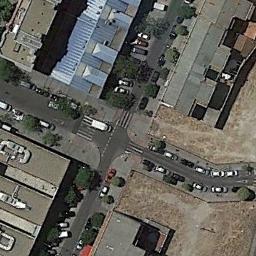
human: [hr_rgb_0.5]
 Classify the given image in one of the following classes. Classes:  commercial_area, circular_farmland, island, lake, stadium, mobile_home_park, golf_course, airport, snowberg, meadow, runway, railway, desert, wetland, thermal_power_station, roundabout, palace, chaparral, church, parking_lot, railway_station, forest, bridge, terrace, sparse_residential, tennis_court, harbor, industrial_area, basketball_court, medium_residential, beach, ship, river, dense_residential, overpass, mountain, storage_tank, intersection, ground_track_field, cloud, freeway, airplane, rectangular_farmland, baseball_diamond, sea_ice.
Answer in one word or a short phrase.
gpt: intersection